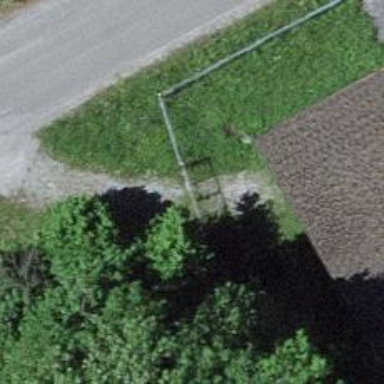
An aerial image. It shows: Gate.